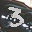
Label: 3